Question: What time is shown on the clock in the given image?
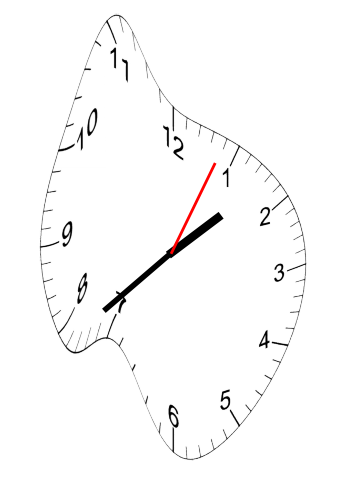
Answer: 01:38:04